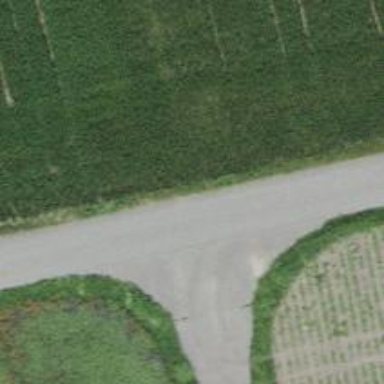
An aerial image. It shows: Unclassified paved road with grade 1 track type.